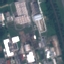
Label: Industrial